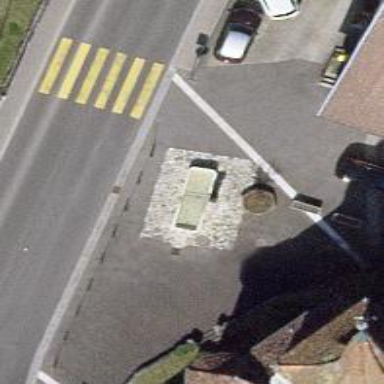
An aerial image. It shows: Beautiful fountain.